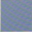
Piece: xx